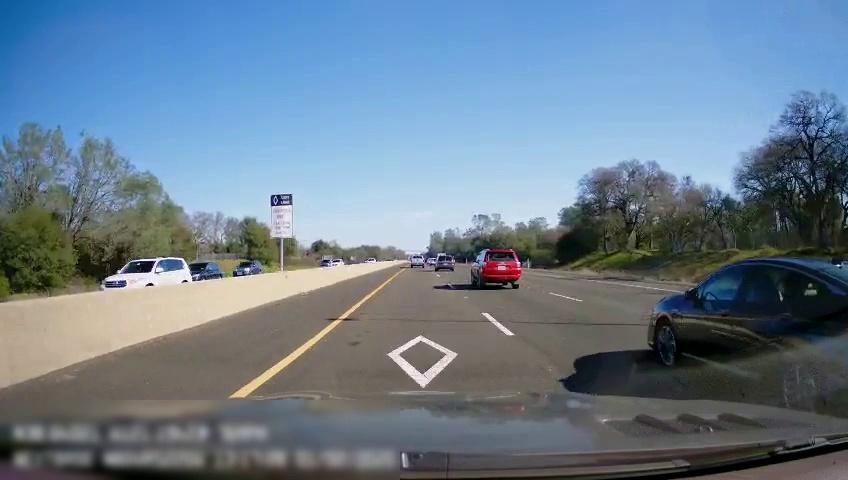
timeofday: Day
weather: Sunny
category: Drivable Space
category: Vehicles | SUV
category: Vehicles | Truck
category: Vehicles | SUV
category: Vehicles | Car
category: Vehicles | Car
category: Vehicles | SUV
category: Vehicles | SUV
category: Lanes | Current Lane
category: Lanes | Current Lane
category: Lanes | Current Lane
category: Lanes | Alternate Lane
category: Traffic | Signs